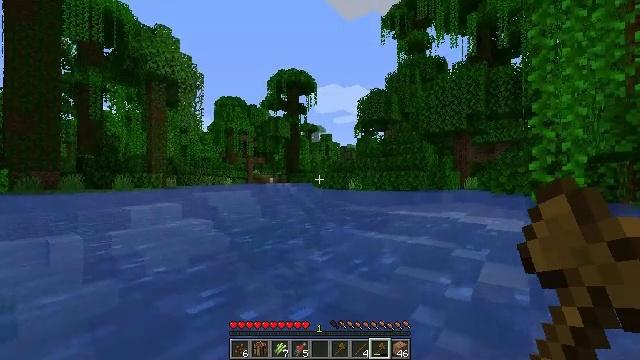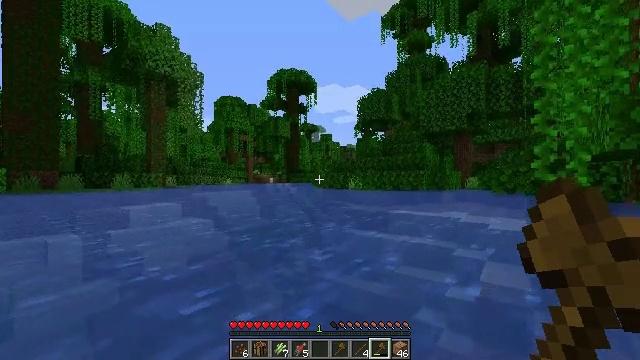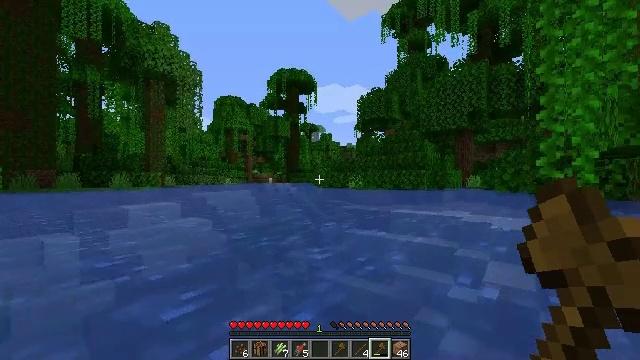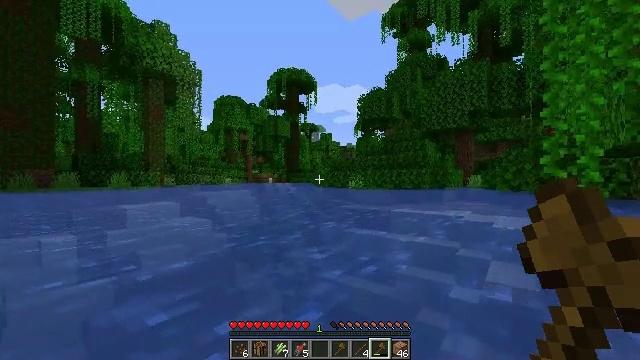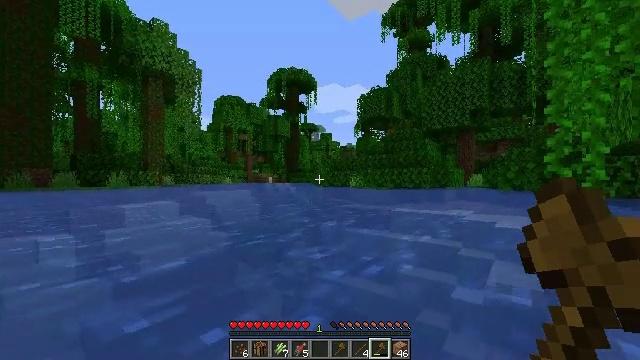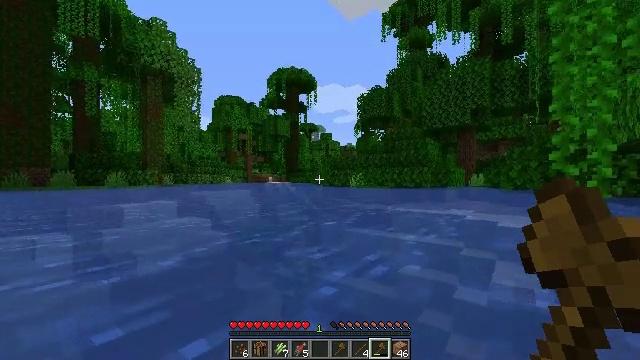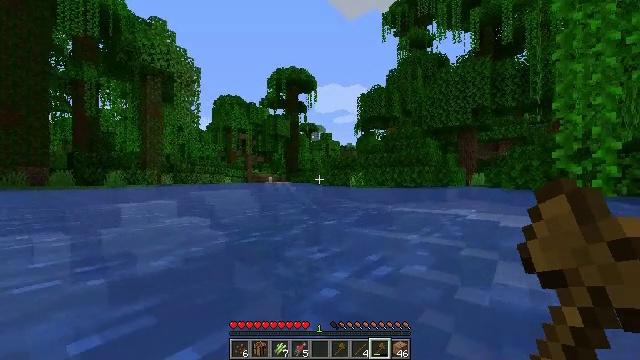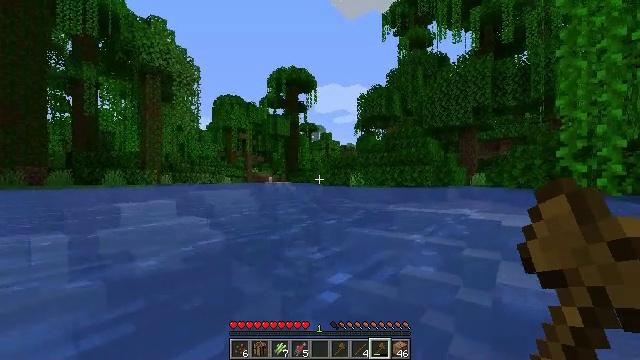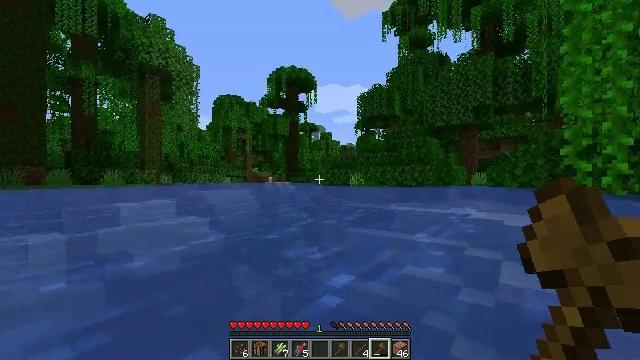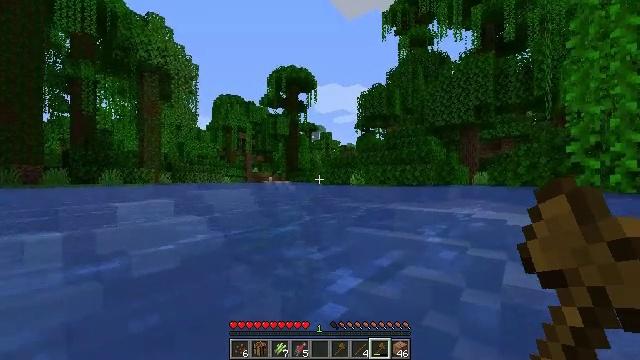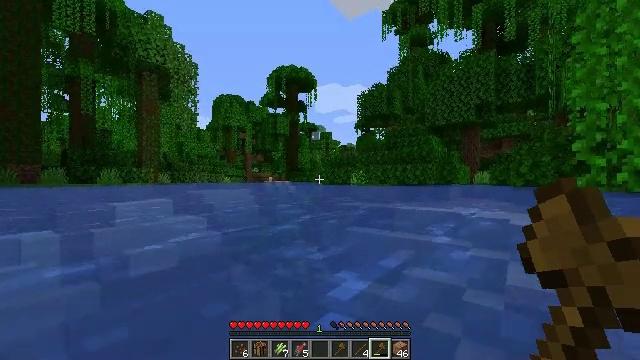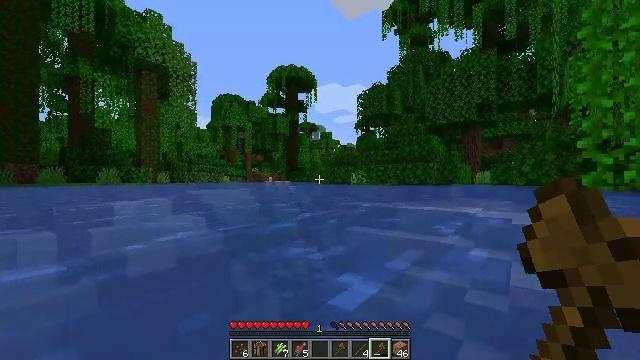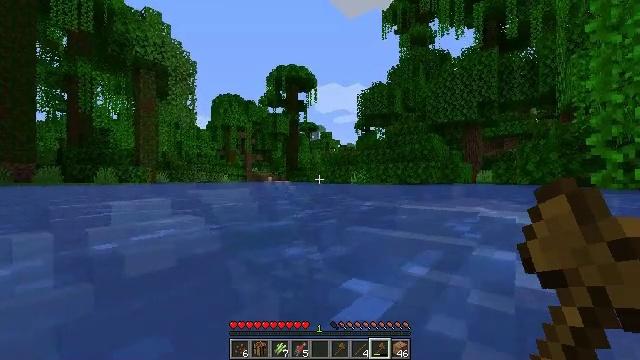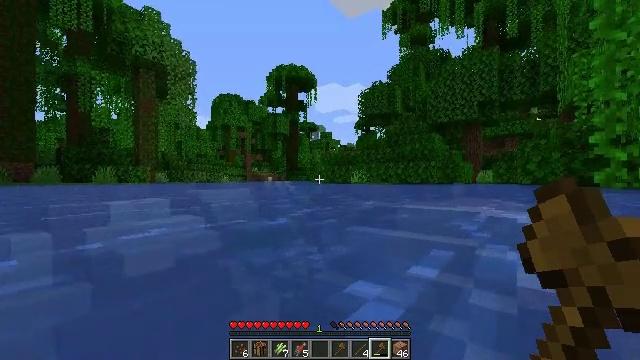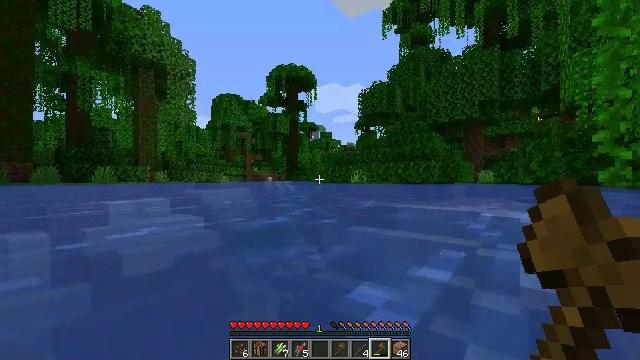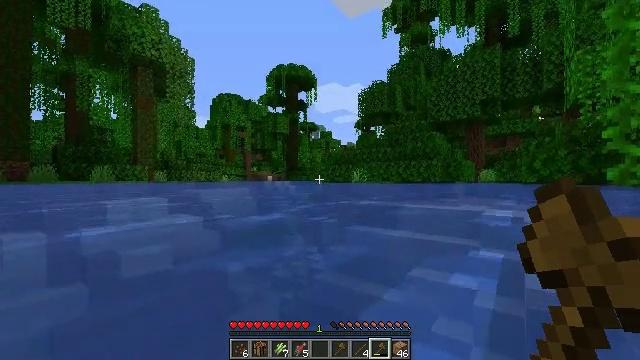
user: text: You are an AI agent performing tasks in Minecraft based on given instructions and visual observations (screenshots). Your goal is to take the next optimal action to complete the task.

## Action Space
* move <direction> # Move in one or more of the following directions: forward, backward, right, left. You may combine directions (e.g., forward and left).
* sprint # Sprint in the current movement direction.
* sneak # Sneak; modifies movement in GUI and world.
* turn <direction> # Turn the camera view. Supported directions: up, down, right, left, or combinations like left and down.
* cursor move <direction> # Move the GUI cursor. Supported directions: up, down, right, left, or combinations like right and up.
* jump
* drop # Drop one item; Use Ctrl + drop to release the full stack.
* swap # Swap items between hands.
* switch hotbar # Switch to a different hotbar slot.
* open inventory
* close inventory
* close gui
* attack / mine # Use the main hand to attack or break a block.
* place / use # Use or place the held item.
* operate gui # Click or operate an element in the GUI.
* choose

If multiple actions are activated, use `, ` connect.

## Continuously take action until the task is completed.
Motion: motion action
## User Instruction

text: Hunt fish.
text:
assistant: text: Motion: move forward
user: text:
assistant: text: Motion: move forward
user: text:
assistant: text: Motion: move forward
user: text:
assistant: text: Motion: move forward
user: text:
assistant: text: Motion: move forward
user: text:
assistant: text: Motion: move forward
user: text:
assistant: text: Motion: move forward
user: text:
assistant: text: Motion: move forward
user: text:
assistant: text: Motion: move forward
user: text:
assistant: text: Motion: move forward
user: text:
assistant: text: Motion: move forward
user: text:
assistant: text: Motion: move forward
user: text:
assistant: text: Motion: move forward
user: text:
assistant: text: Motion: move forward
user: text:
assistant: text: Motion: move forward
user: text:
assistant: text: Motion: move forward
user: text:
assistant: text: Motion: move forward
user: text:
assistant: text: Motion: move forward
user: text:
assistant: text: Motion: move forward
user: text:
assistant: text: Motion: move forward
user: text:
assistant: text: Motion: move forward
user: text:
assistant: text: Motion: move forward
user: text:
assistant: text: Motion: move forward
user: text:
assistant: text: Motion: move forward
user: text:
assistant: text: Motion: move forward
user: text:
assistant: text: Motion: move forward
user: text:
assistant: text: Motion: move forward
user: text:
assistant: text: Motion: move forward
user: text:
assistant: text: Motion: move forward
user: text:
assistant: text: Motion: move forward